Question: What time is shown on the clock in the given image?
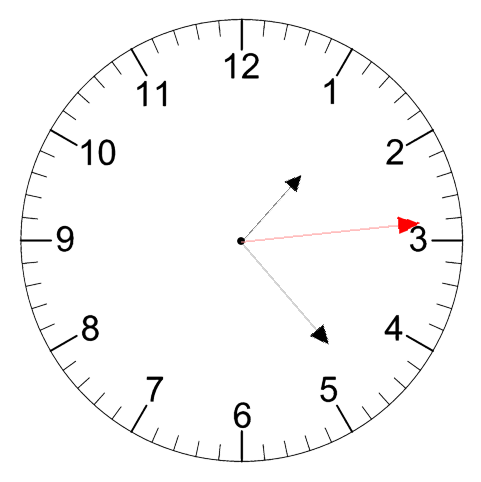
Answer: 01:23:14